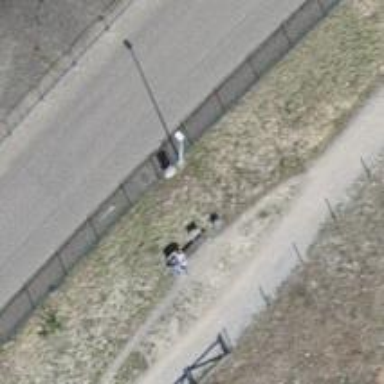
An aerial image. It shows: Brown bench.